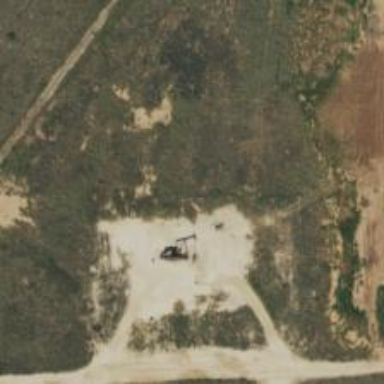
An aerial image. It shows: Petroleum well.